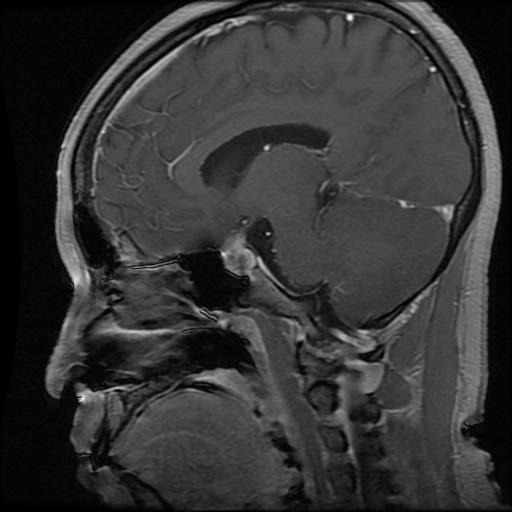
Label: pituitary